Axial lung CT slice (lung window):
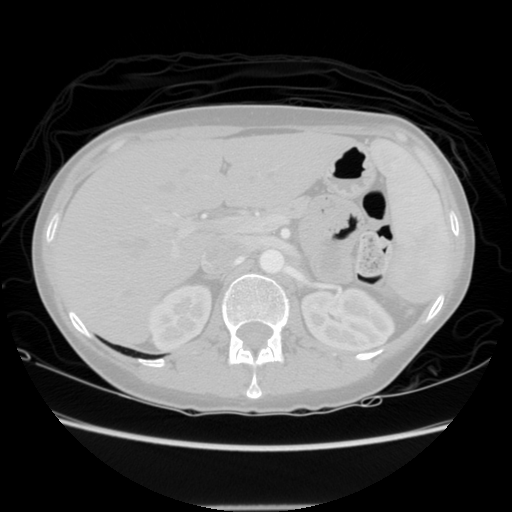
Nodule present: no